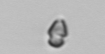
Label: Heterocapsa_rotundata